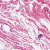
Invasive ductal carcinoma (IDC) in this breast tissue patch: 0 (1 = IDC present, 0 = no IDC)